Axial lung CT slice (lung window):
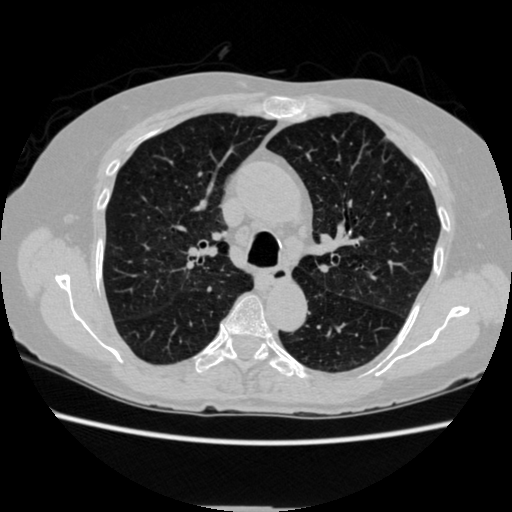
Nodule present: no